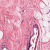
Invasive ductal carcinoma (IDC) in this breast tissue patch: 0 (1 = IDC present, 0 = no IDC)